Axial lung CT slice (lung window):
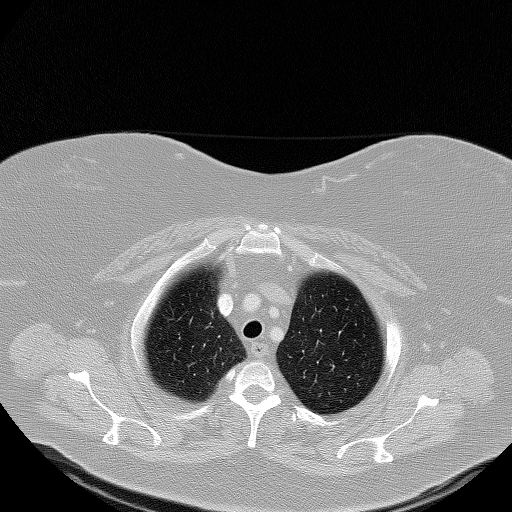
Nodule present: no